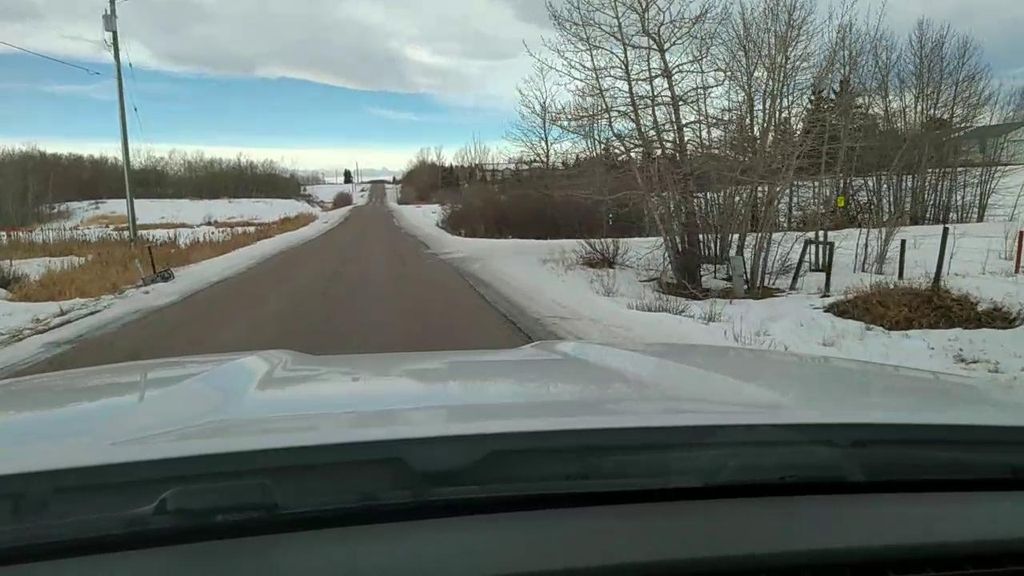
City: calgary